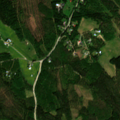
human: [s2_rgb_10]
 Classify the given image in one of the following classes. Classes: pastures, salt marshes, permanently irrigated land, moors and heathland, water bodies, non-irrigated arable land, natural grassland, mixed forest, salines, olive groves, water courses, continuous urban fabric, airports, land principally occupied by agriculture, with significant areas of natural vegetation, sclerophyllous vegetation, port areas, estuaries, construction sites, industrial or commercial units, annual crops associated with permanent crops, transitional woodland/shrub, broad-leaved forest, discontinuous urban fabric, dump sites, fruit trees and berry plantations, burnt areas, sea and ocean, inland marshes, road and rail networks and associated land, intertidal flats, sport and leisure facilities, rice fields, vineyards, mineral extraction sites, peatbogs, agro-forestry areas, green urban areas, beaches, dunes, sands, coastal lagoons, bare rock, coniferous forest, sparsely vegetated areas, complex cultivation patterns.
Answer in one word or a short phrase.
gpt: broad-leaved forest, coniferous forest, mixed forest